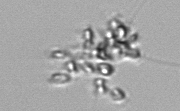
Label: Chaetoceros_didymus_TAG_external_flagellate